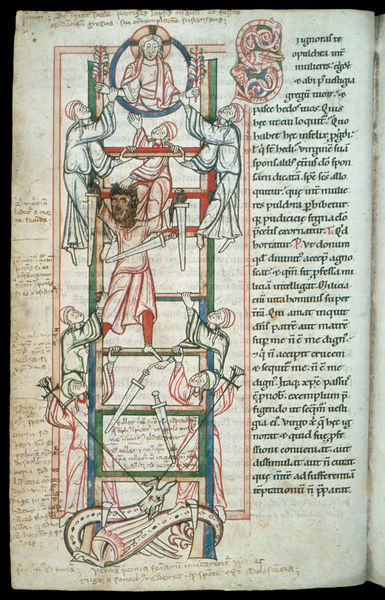
Titel: Speculum virginum
Institution: Köln, Historisches Archiv
Schlagwörter: gott, grün, menschen, bunt, männer, skizze, zeichnung, rot, bibel, messer, zweige, kreis, schrift, leiter, ornamente, verzierung, buch, kreuz, schwert, schwerter, text, buchstaben, initiale, schlange, dämon, buchseite, pergament, heiligenschein, christus, jesus, teufel, mittelalter, mönch, lanzen, löwe, heilige, miniatur, drache, handschrift, notiz, notizen, lateinisch, mandorla, apostel, buchmalerei, lindwurm, codex, minuskel, ölzweige, s, manesse, lskizze, randbermerkung